Field crop: maize
Growth stage: 2
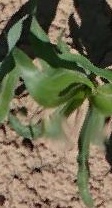
Species: maize